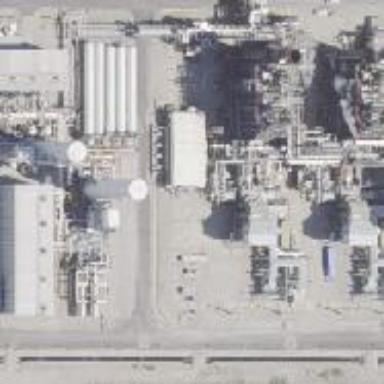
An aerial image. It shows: Gas turbine power generator.